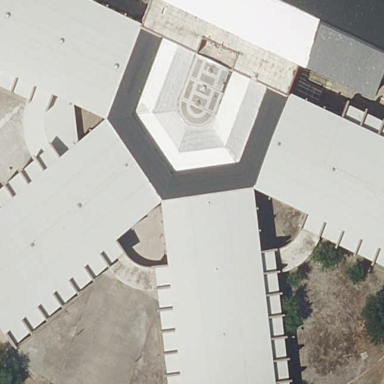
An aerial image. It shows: School building.